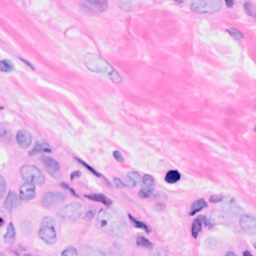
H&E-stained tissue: Breast